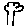
Label: tree